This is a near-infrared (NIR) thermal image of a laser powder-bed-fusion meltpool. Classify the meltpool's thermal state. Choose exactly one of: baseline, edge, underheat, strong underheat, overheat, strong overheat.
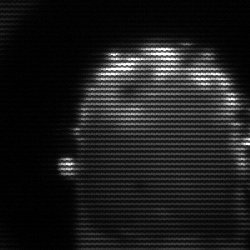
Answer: baseline